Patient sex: F
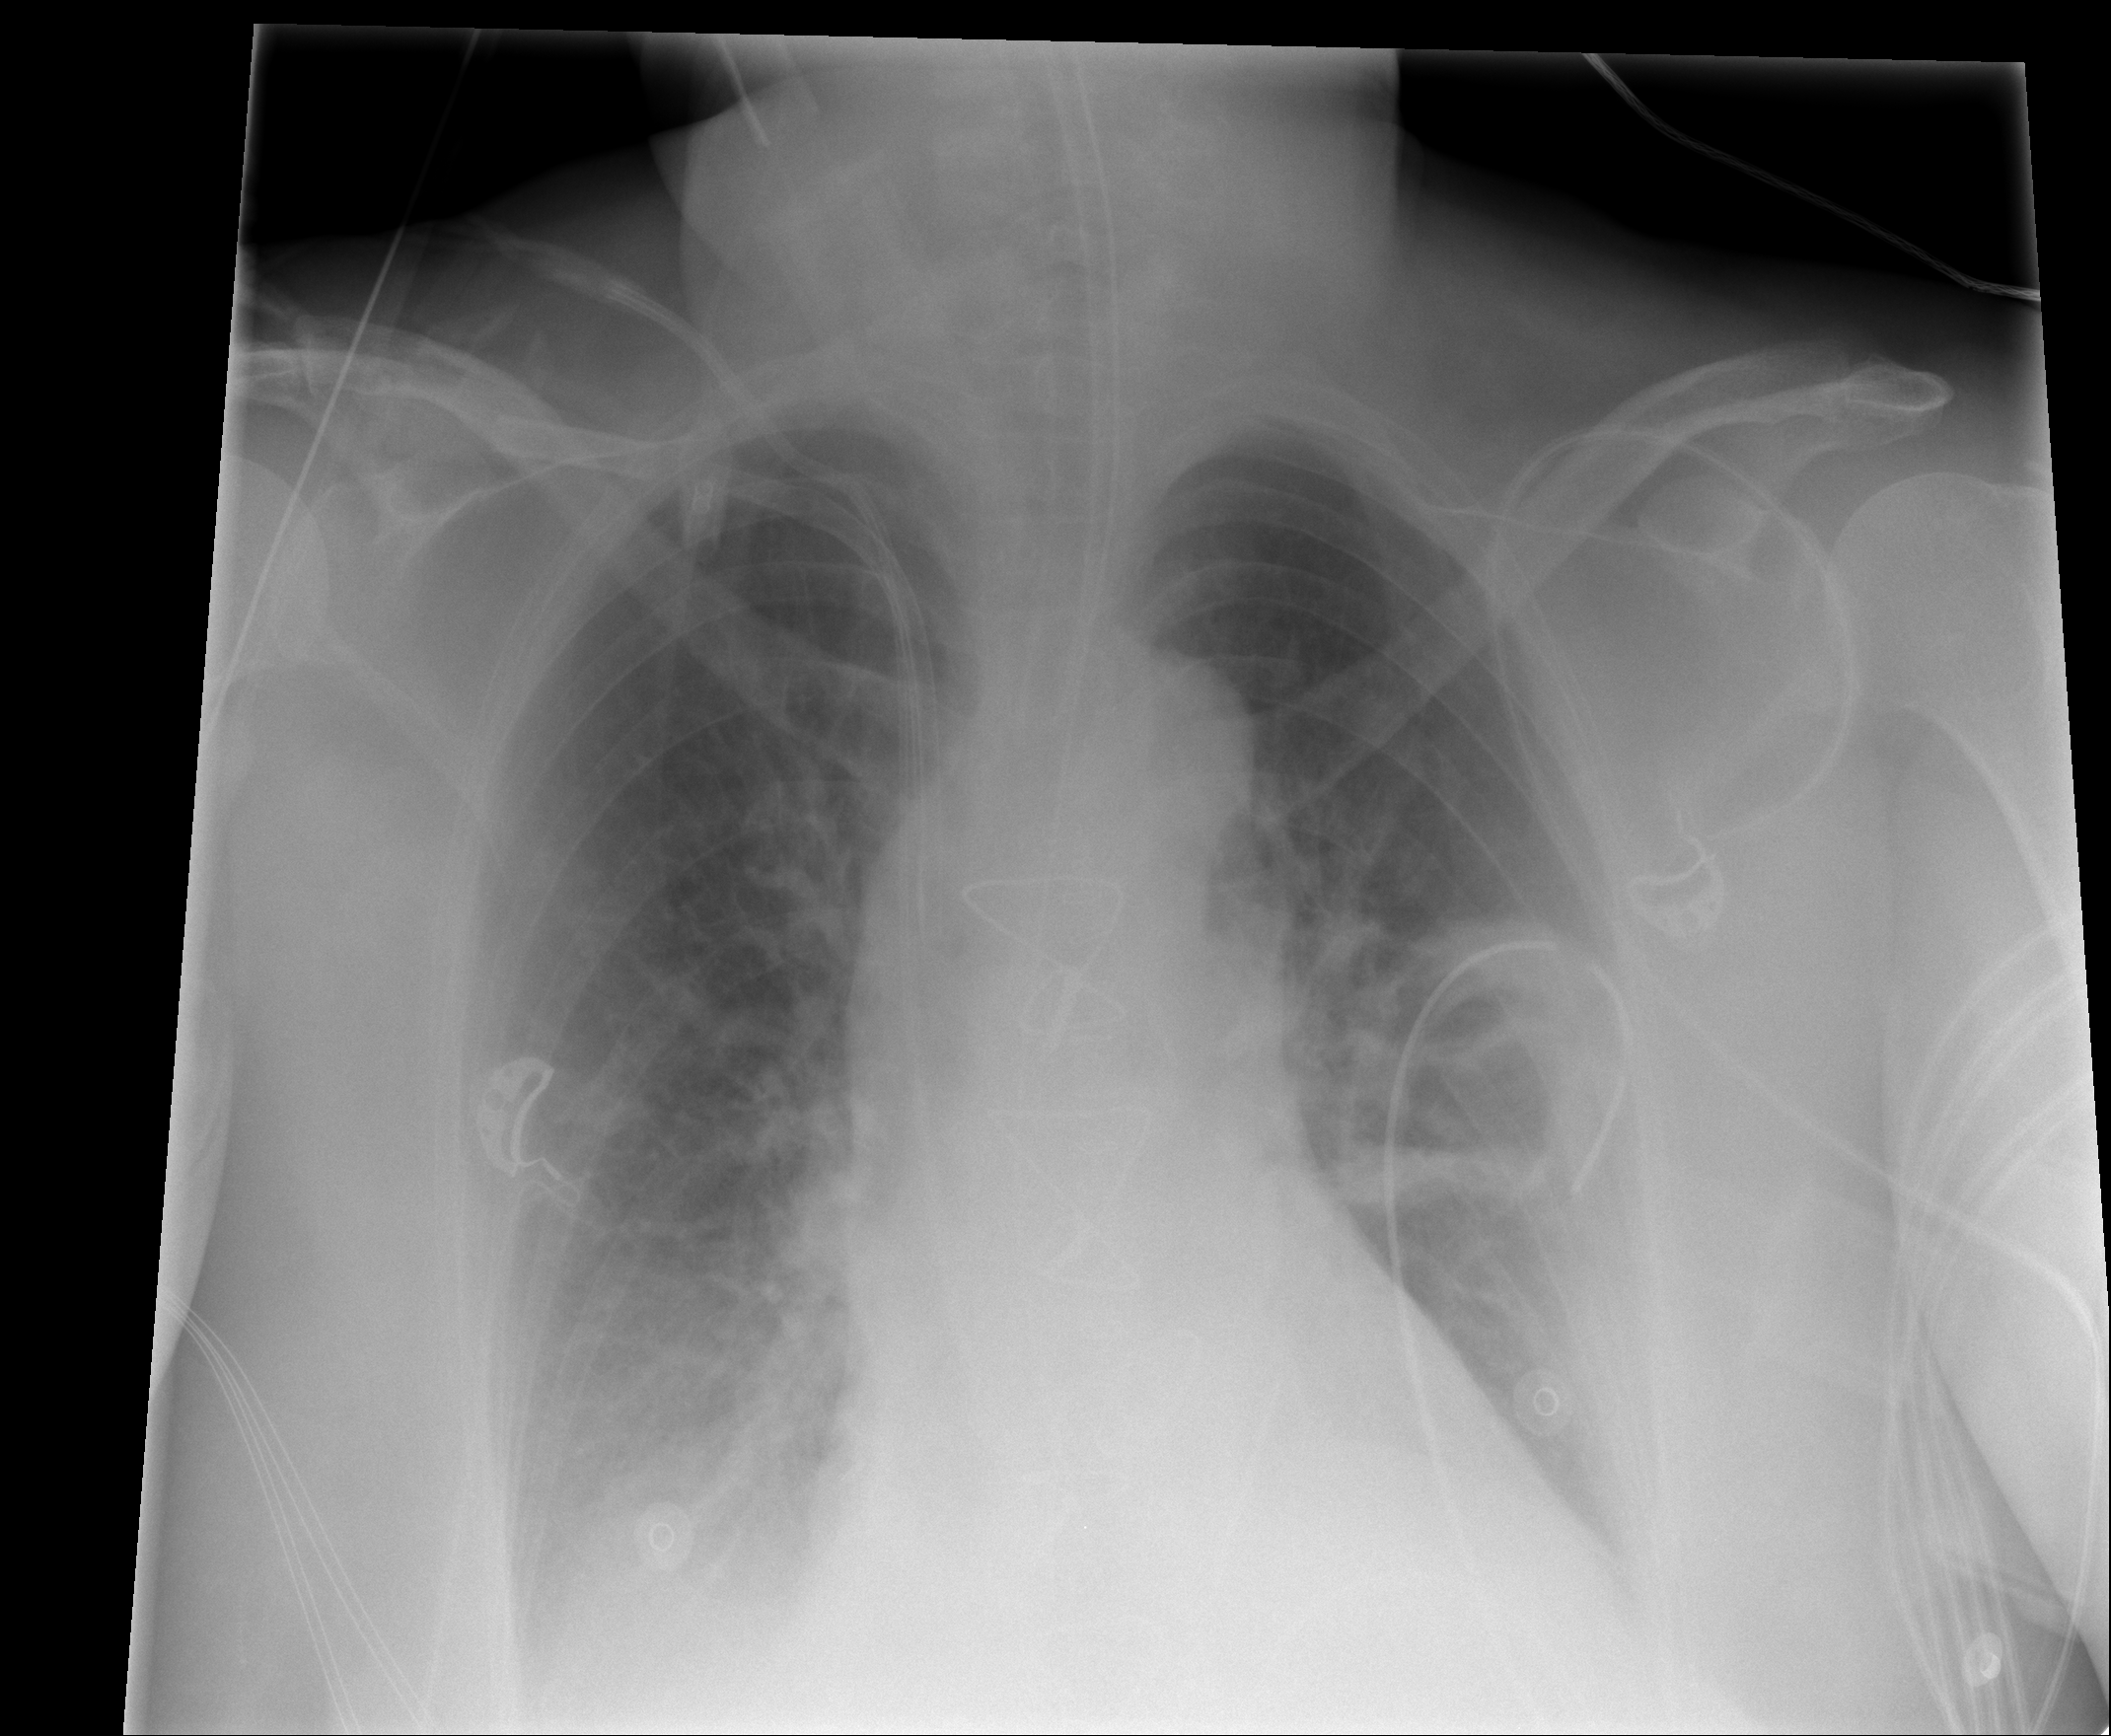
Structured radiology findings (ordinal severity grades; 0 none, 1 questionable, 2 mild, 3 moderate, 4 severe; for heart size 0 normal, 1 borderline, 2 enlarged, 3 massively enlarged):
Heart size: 0
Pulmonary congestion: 1
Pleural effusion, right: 2
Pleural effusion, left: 2
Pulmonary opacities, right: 0
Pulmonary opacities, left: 0
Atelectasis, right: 0
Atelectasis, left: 1